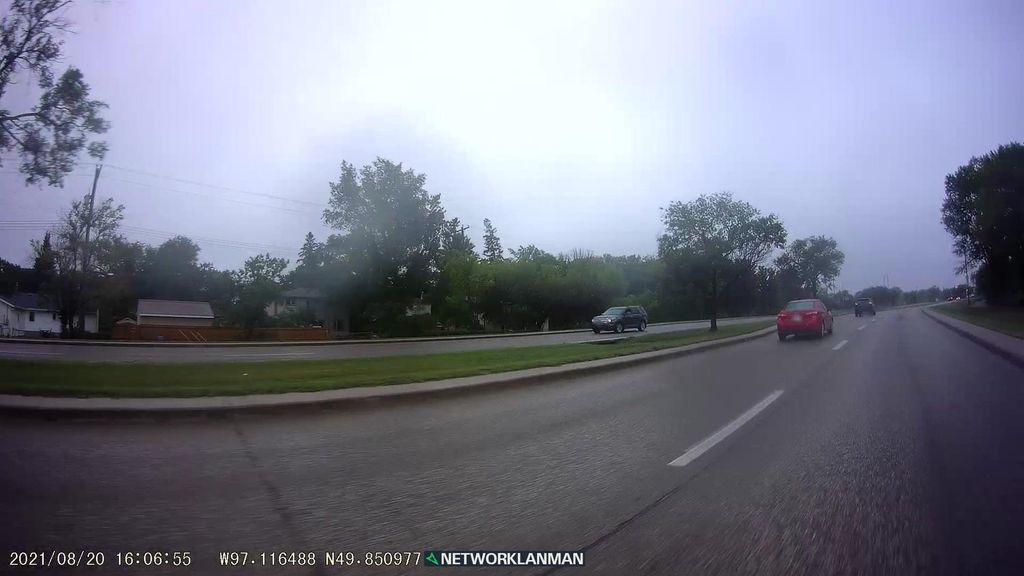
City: winnipeg